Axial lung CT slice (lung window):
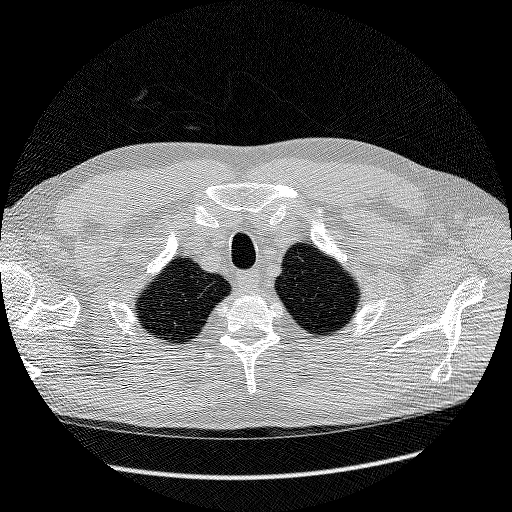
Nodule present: no